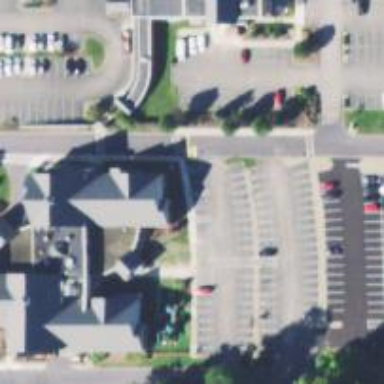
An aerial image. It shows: Parking space is available.